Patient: sex F, age 71
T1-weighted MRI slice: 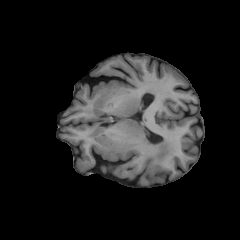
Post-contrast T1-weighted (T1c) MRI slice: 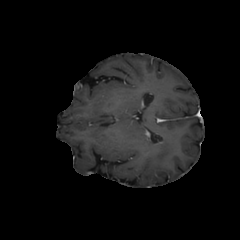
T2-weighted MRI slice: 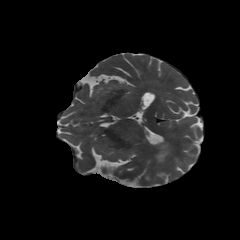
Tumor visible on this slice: yes
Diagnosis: Glioblastoma, IDH-wildtype
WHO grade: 4